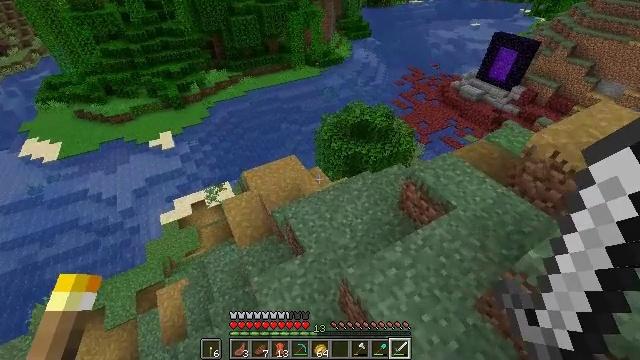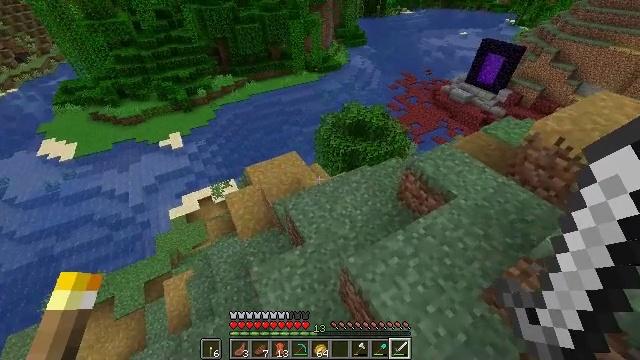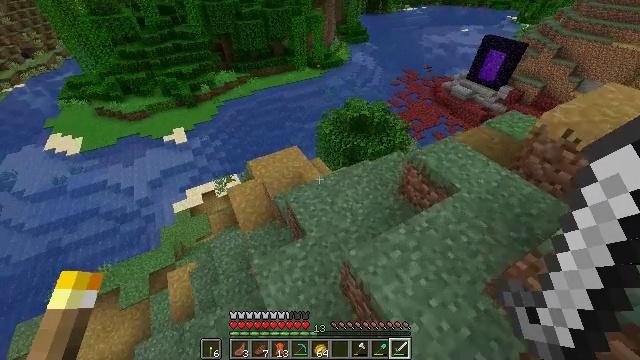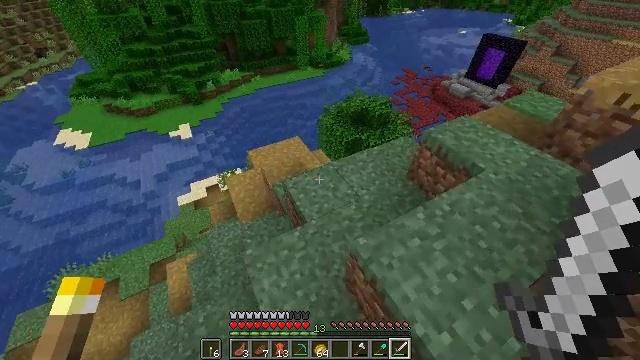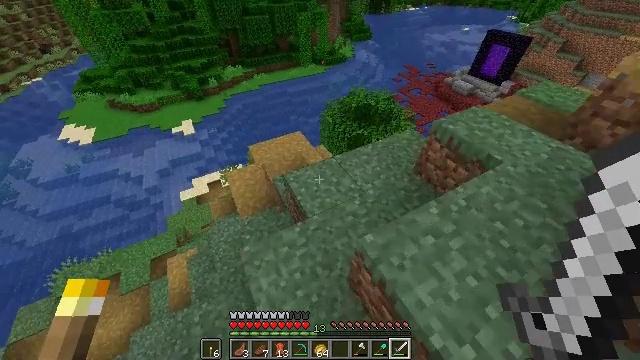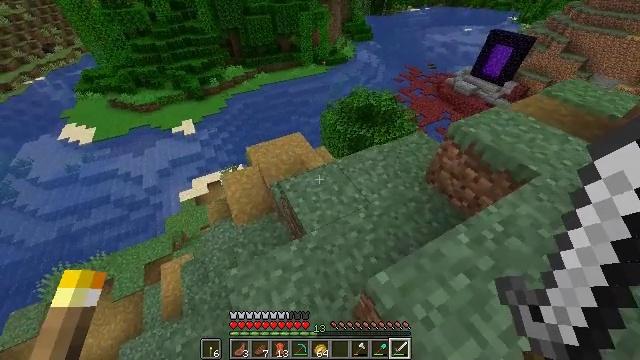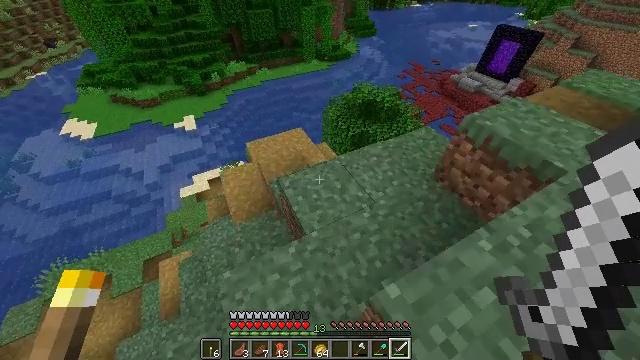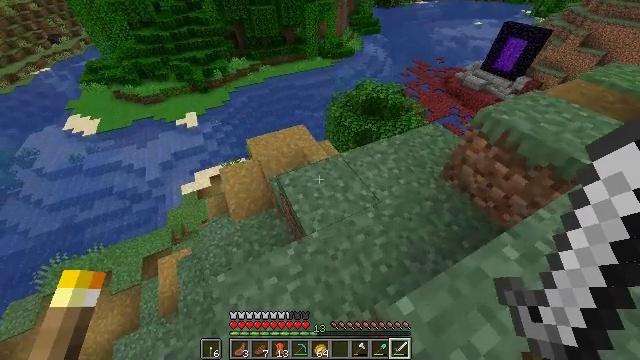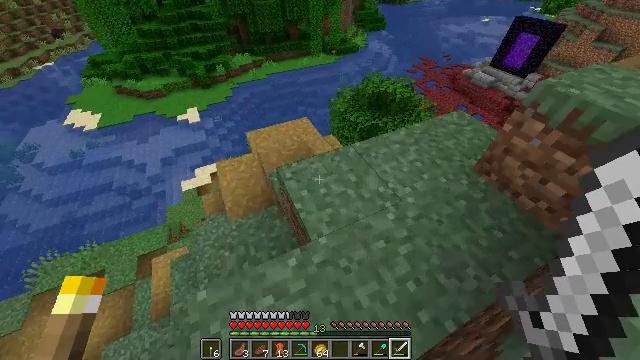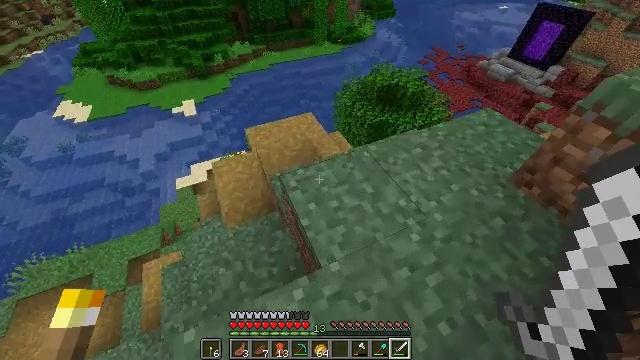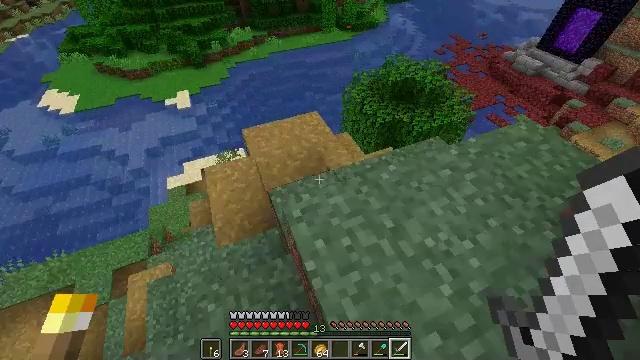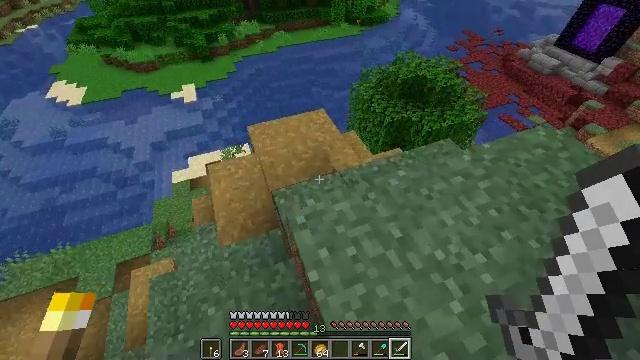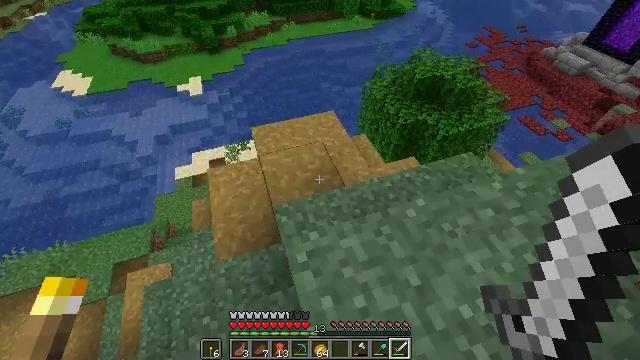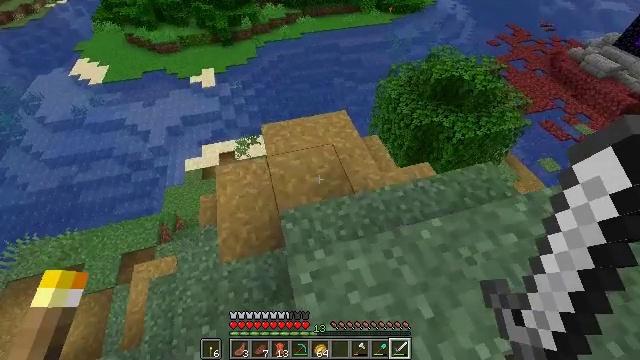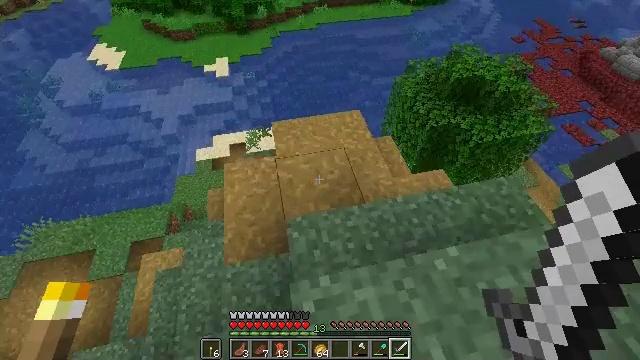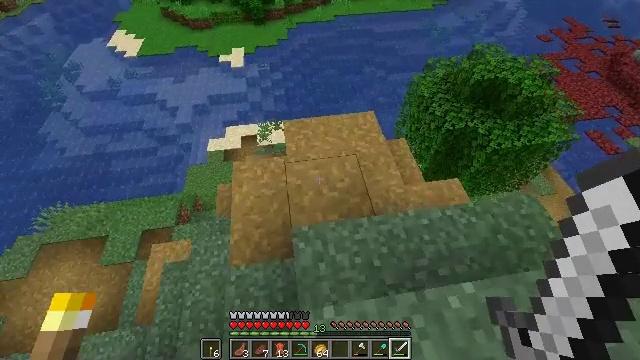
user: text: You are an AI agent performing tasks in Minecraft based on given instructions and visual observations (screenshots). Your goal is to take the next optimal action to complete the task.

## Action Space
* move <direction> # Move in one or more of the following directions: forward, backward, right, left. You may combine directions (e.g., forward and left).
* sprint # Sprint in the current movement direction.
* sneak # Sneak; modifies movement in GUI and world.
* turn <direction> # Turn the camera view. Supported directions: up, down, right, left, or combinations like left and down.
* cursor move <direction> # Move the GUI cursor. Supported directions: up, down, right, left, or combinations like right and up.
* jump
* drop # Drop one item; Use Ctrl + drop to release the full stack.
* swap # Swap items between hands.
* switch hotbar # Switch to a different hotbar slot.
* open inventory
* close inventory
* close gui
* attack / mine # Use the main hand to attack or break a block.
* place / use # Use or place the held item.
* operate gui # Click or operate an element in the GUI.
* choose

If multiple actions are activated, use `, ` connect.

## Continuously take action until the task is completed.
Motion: motion action
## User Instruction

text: Harvest melon from the farm.
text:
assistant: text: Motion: move forward, sprint
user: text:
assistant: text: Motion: move forward, sprint, turn down
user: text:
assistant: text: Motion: move forward, sprint
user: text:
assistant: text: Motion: move forward
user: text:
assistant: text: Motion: move forward
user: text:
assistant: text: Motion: move forward
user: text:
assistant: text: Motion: move forward, sprint
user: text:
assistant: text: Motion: move forward, sprint
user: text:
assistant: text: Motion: move forward
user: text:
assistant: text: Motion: move forward, turn left
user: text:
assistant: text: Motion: move forward, turn left
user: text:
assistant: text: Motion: move forward, turn left
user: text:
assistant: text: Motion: move forward, sprint, turn left
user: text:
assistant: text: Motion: move forward, sprint, turn left and down
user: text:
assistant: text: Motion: move forward, sprint, turn left and down
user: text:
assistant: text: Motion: move forward, turn left and down
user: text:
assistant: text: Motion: move forward, turn left and down
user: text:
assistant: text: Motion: move forward, turn left
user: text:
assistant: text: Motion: move forward, sprint, turn left and down
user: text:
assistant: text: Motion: move forward, sprint, turn left and down
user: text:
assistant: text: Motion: move forward, sprint, turn left and down
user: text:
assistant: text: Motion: move forward, turn left and down
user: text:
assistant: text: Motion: move forward, turn left and down
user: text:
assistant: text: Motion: move forward, turn left and down
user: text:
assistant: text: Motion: move forward, turn left
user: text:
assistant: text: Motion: move forward, sprint, turn left
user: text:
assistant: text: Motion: move forward, sprint, turn left
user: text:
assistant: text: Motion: move forward, sprint
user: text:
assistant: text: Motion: move forward
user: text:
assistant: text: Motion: move forward, turn left